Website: bh-photo
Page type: customer-info-address
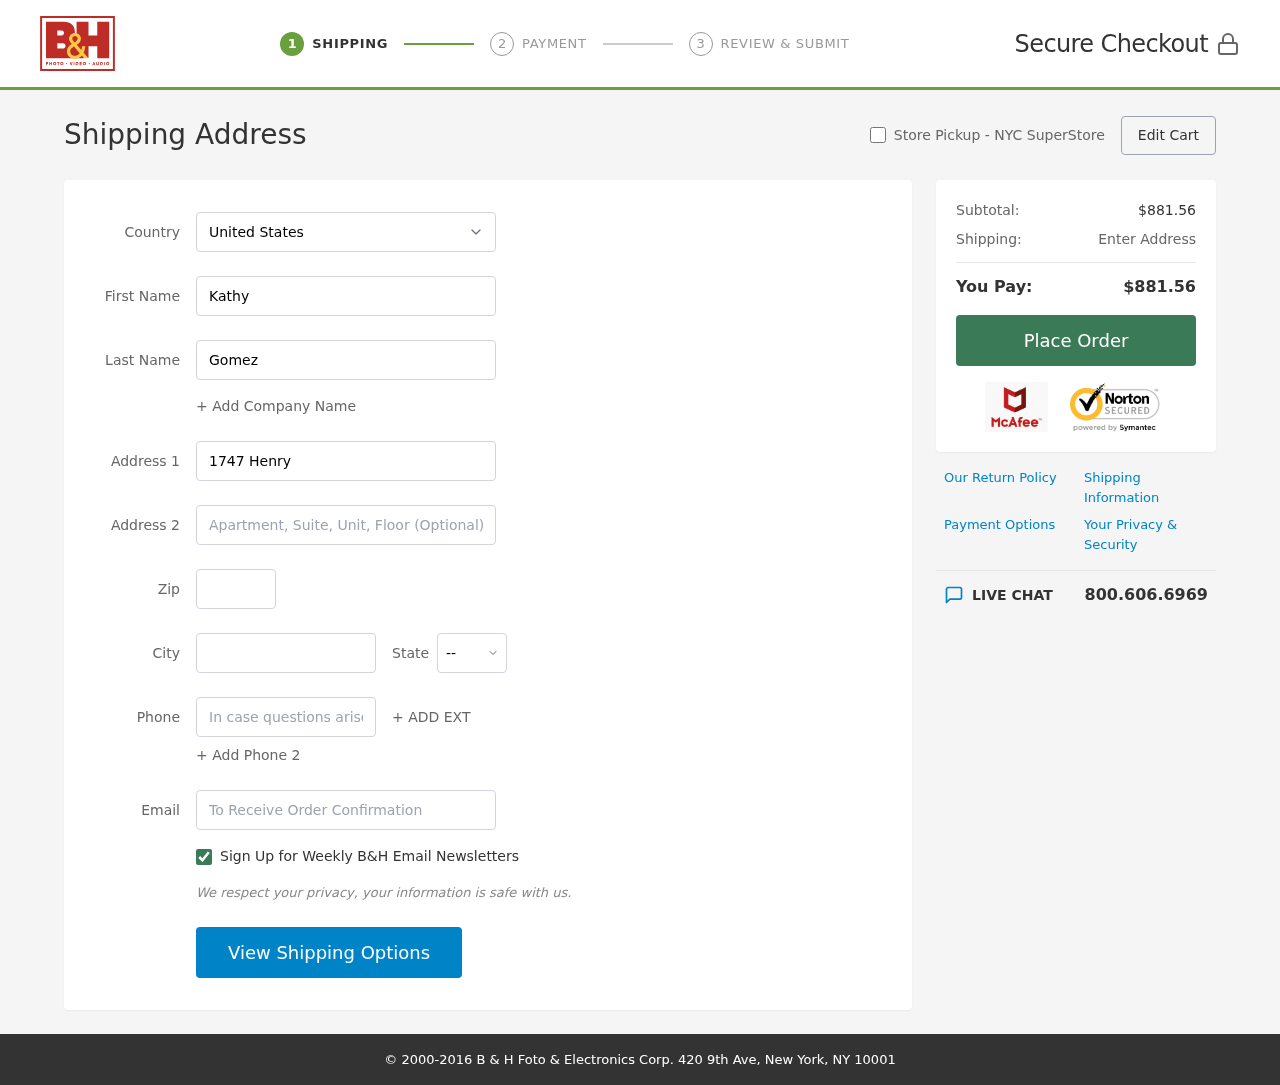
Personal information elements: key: PII_CITY
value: Normaville
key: PII_COUNTRY
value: United States
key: PII_EMAIL
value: kathy.gomez@yahoo.com
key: PII_FIRSTNAME
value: Kathy
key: PII_LASTNAME
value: Gomez
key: PII_PHONE
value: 5385001555
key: PII_POSTCODE
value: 59644
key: PII_STATE_ABBR
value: NY
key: PII_STREET
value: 1747 Henry Orchard Apt. 560
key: PII_STREET2
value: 420 Bush Lock
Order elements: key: ORDER_SUBTOTAL
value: $881.56
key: ORDER_TOTAL
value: $881.56